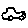
Label: car